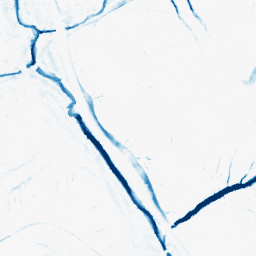
Category: morphological
Decomposition family: morphological
Decomposition parameters: operation: closing
size: 5
Upsampling method: bicubic
Upsampling parameters: scale: 4
Upsampling scale: 4